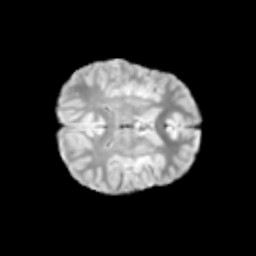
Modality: T2w
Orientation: axial
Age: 12
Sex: female
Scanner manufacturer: siemens
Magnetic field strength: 3 T
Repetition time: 3.8 s
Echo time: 0.07 s